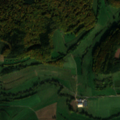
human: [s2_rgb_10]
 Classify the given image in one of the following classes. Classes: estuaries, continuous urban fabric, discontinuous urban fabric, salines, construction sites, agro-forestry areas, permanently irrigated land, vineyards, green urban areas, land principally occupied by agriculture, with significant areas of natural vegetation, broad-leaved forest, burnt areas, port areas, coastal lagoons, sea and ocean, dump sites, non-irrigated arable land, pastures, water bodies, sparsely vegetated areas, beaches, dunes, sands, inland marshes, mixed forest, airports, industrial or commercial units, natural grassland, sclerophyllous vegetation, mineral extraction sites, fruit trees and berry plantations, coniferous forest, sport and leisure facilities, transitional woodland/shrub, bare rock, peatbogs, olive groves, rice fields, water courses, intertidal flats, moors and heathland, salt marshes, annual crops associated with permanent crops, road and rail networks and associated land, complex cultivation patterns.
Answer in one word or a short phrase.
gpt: pastures, land principally occupied by agriculture, with significant areas of natural vegetation, broad-leaved forest, coniferous forest